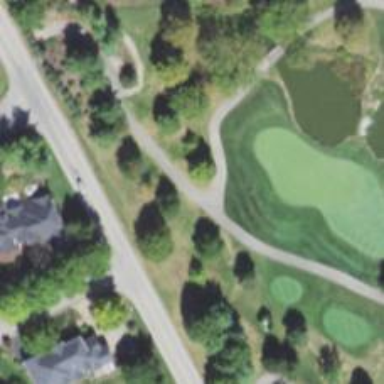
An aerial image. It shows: Path for golf carts.